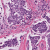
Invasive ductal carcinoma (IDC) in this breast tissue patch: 0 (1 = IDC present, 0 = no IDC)